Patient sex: M
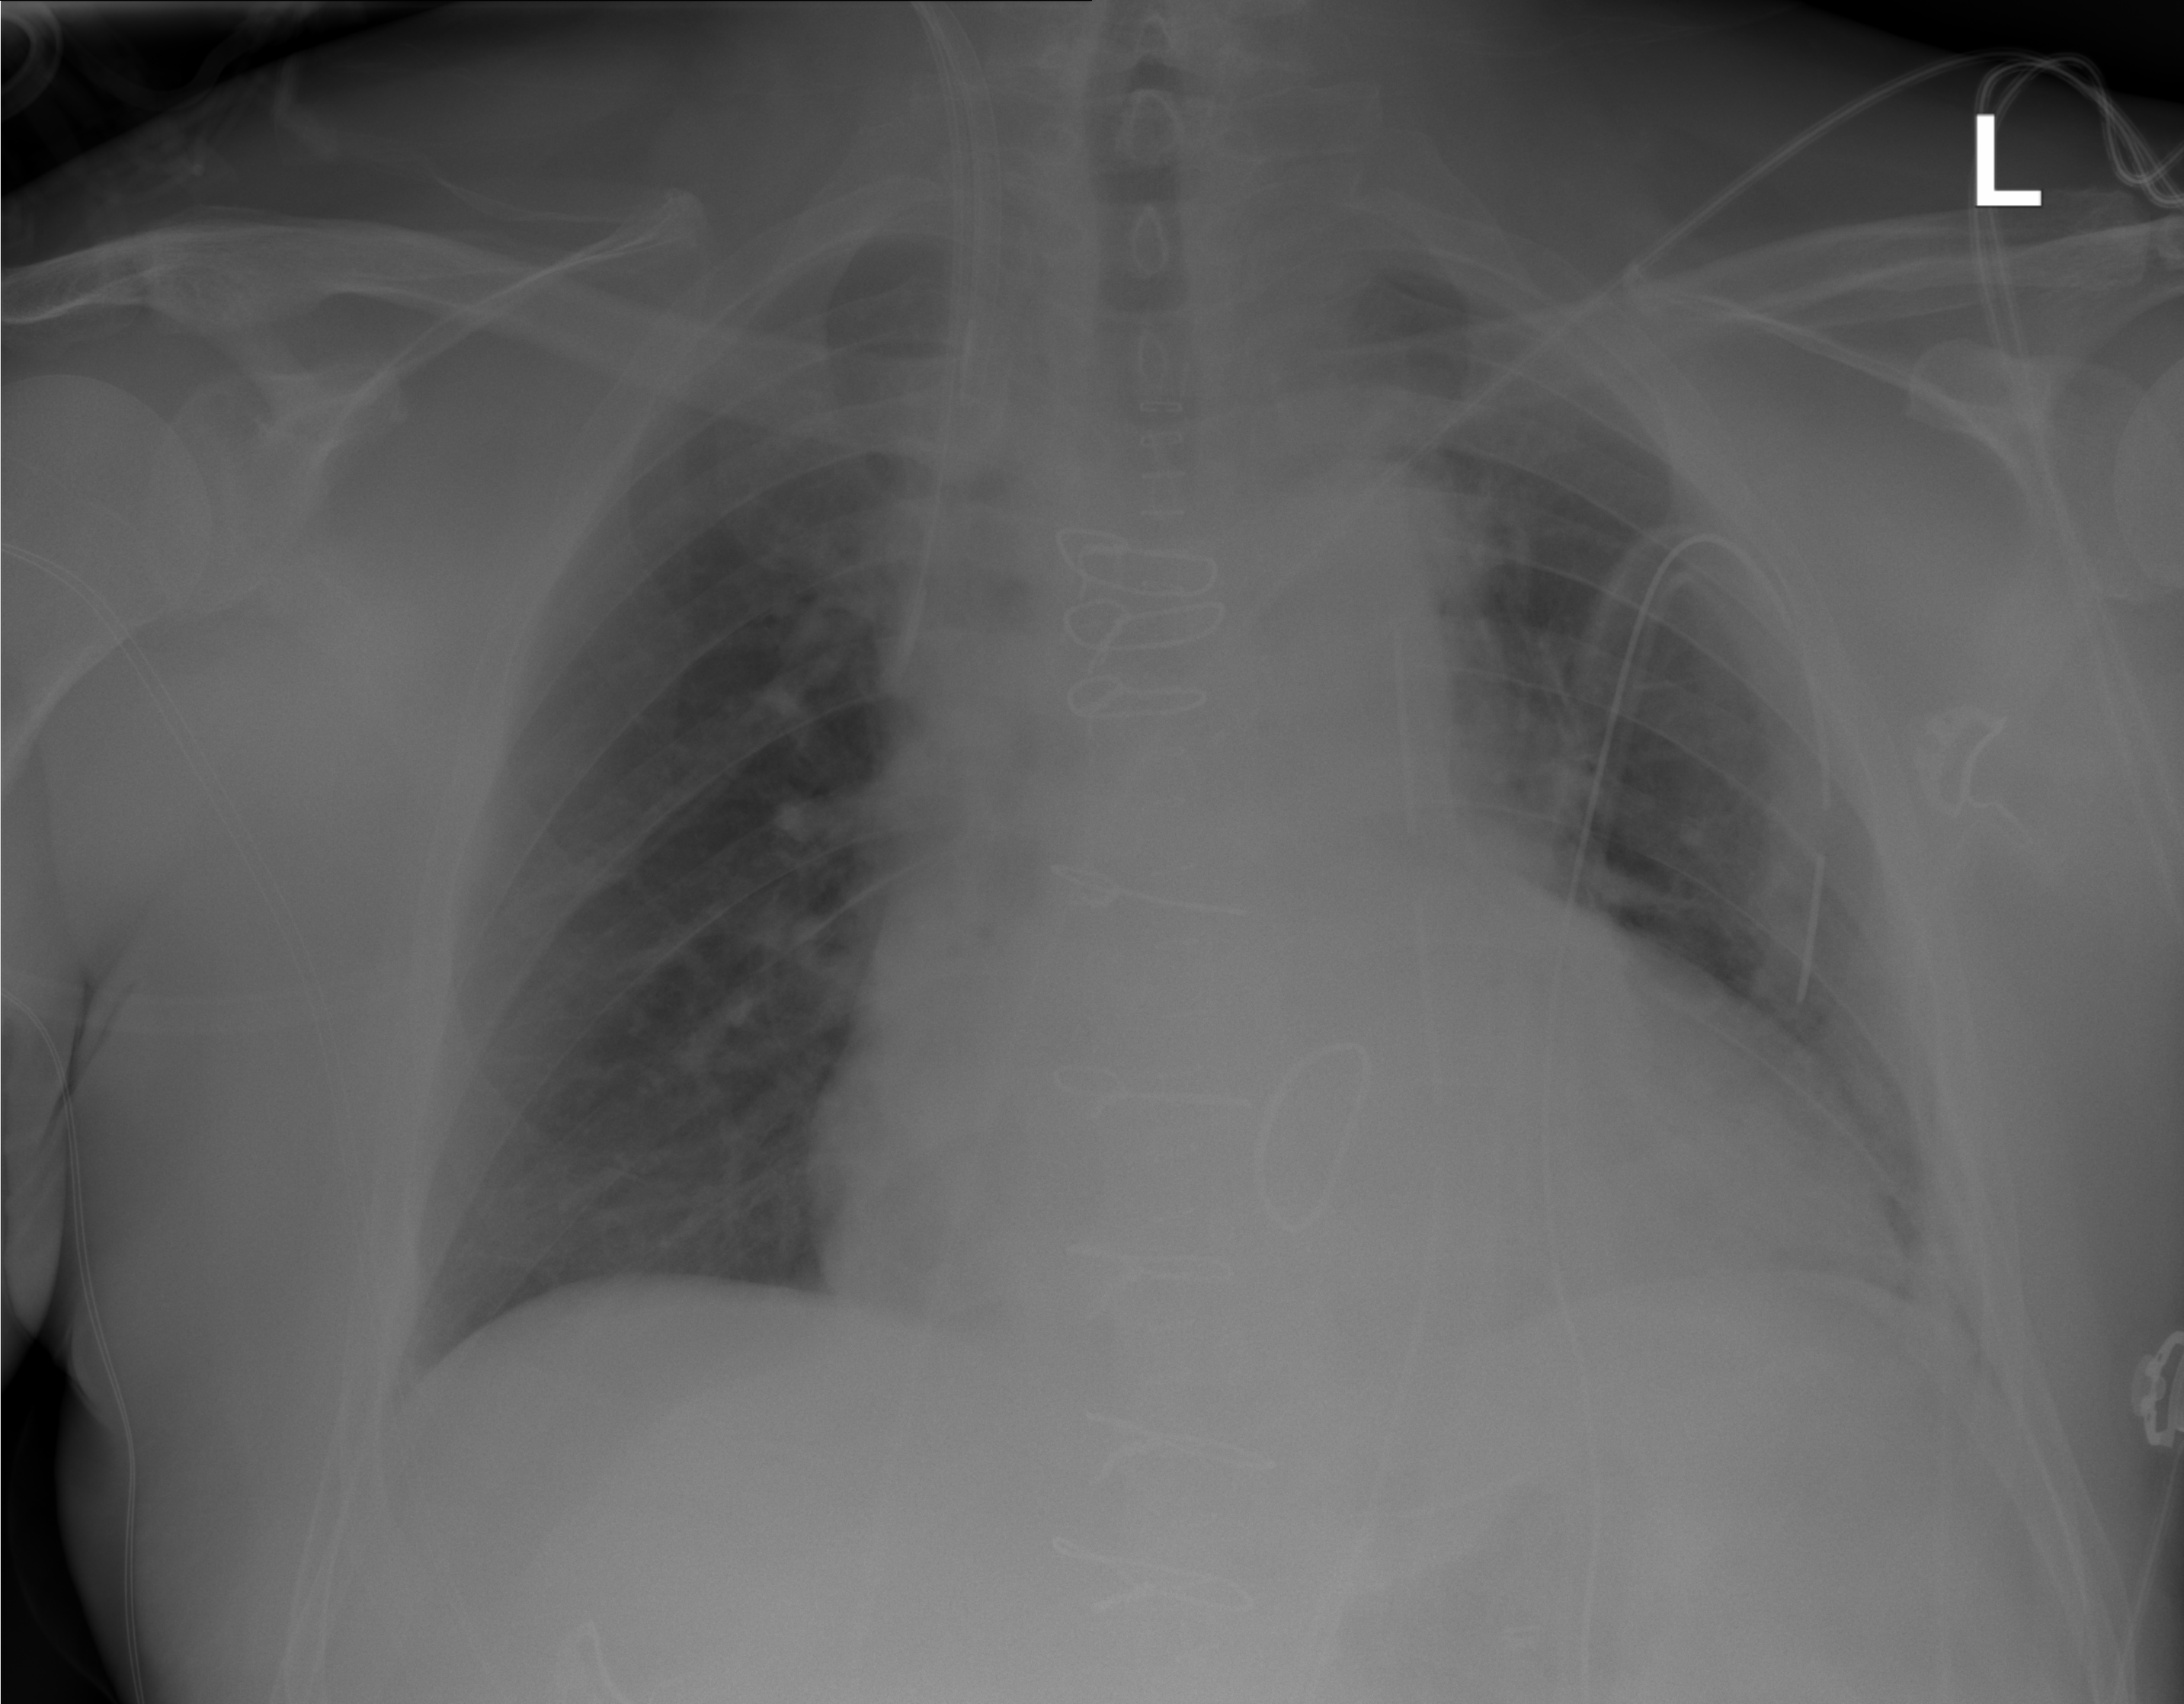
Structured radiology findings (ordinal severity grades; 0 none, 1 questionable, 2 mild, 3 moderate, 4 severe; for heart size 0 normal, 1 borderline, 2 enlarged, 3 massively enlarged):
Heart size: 1
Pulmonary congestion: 0
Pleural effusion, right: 1
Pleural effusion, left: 2
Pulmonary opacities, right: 0
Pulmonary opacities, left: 0
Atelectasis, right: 0
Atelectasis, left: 2